Aerial crown-view tile of a tropical tree (Barro Colorado Island, Panama), acquired 20250317:
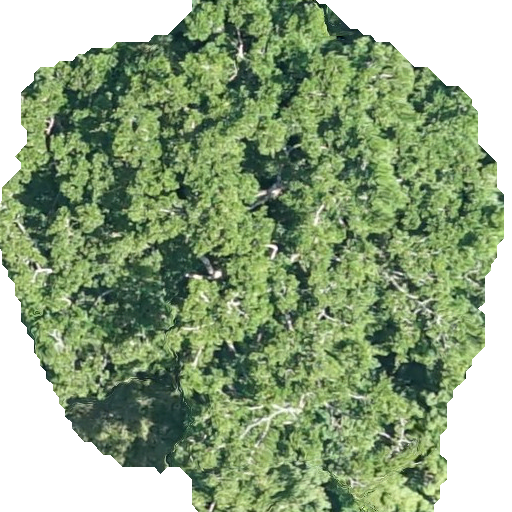
Species: Brosimum alicastrum
GBIF accepted scientific name: Brosimum alicastrum
Crown area: 308.992 m²